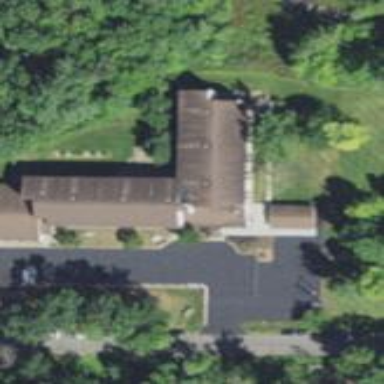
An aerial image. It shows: Nursing home building.